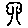
Label: tree